Interaction volume radius: 5 \u00c5
Interaction volume height: 20 \u00c5
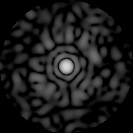
Disorder parameter: 0.8682